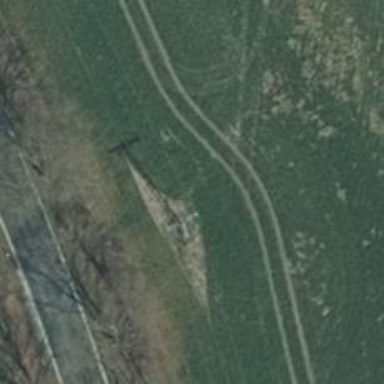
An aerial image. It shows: Power pole.